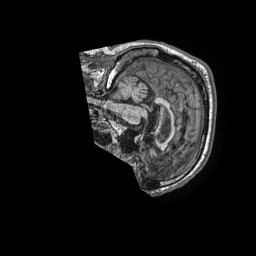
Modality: T1w
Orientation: sagittal
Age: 64
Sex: male
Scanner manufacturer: philips
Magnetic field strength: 1.5 T
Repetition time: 0.007141 s
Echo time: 0.003228 s